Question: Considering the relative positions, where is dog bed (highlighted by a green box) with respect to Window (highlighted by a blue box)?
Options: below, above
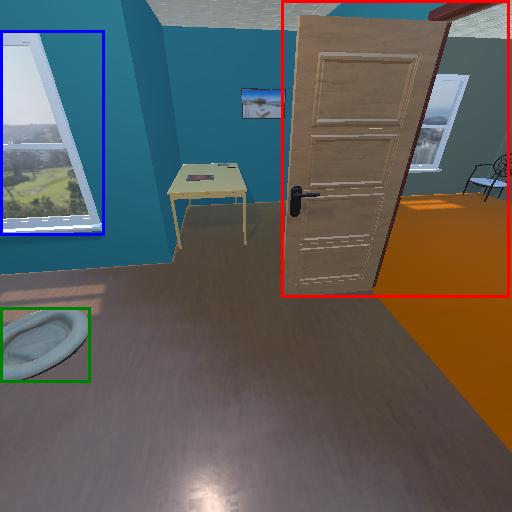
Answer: below